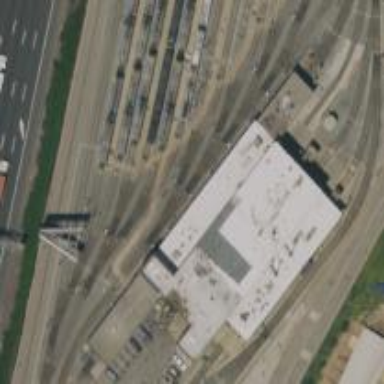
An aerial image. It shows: Light rail yard with electrified contact lines.